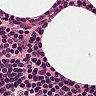
Metastatic tissue present: no